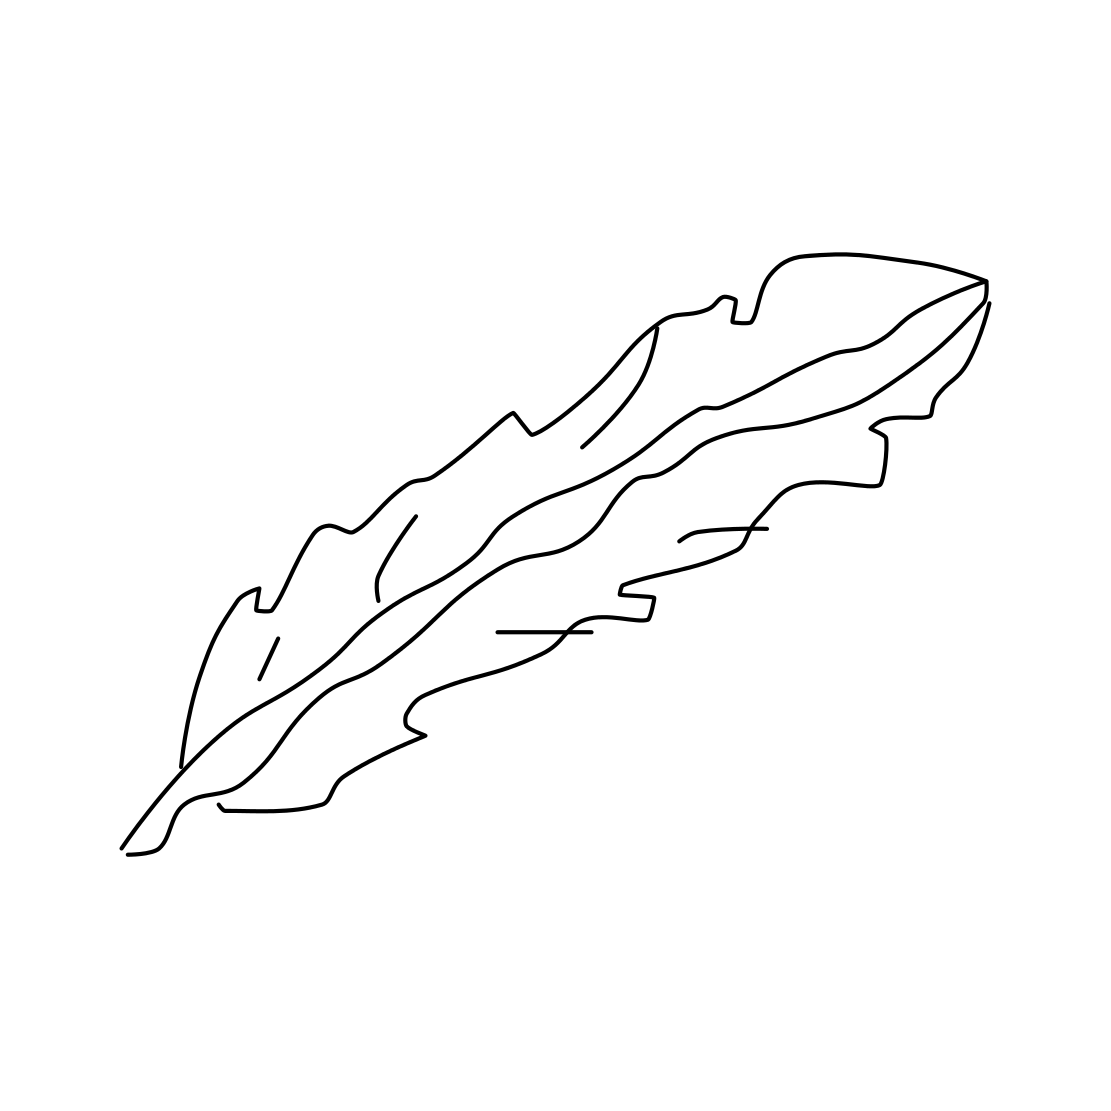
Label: feather